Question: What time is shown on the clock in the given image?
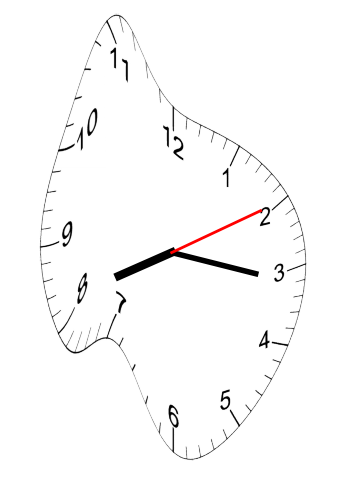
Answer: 08:16:10